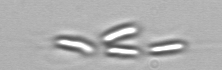
Label: Dinobryon